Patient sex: F
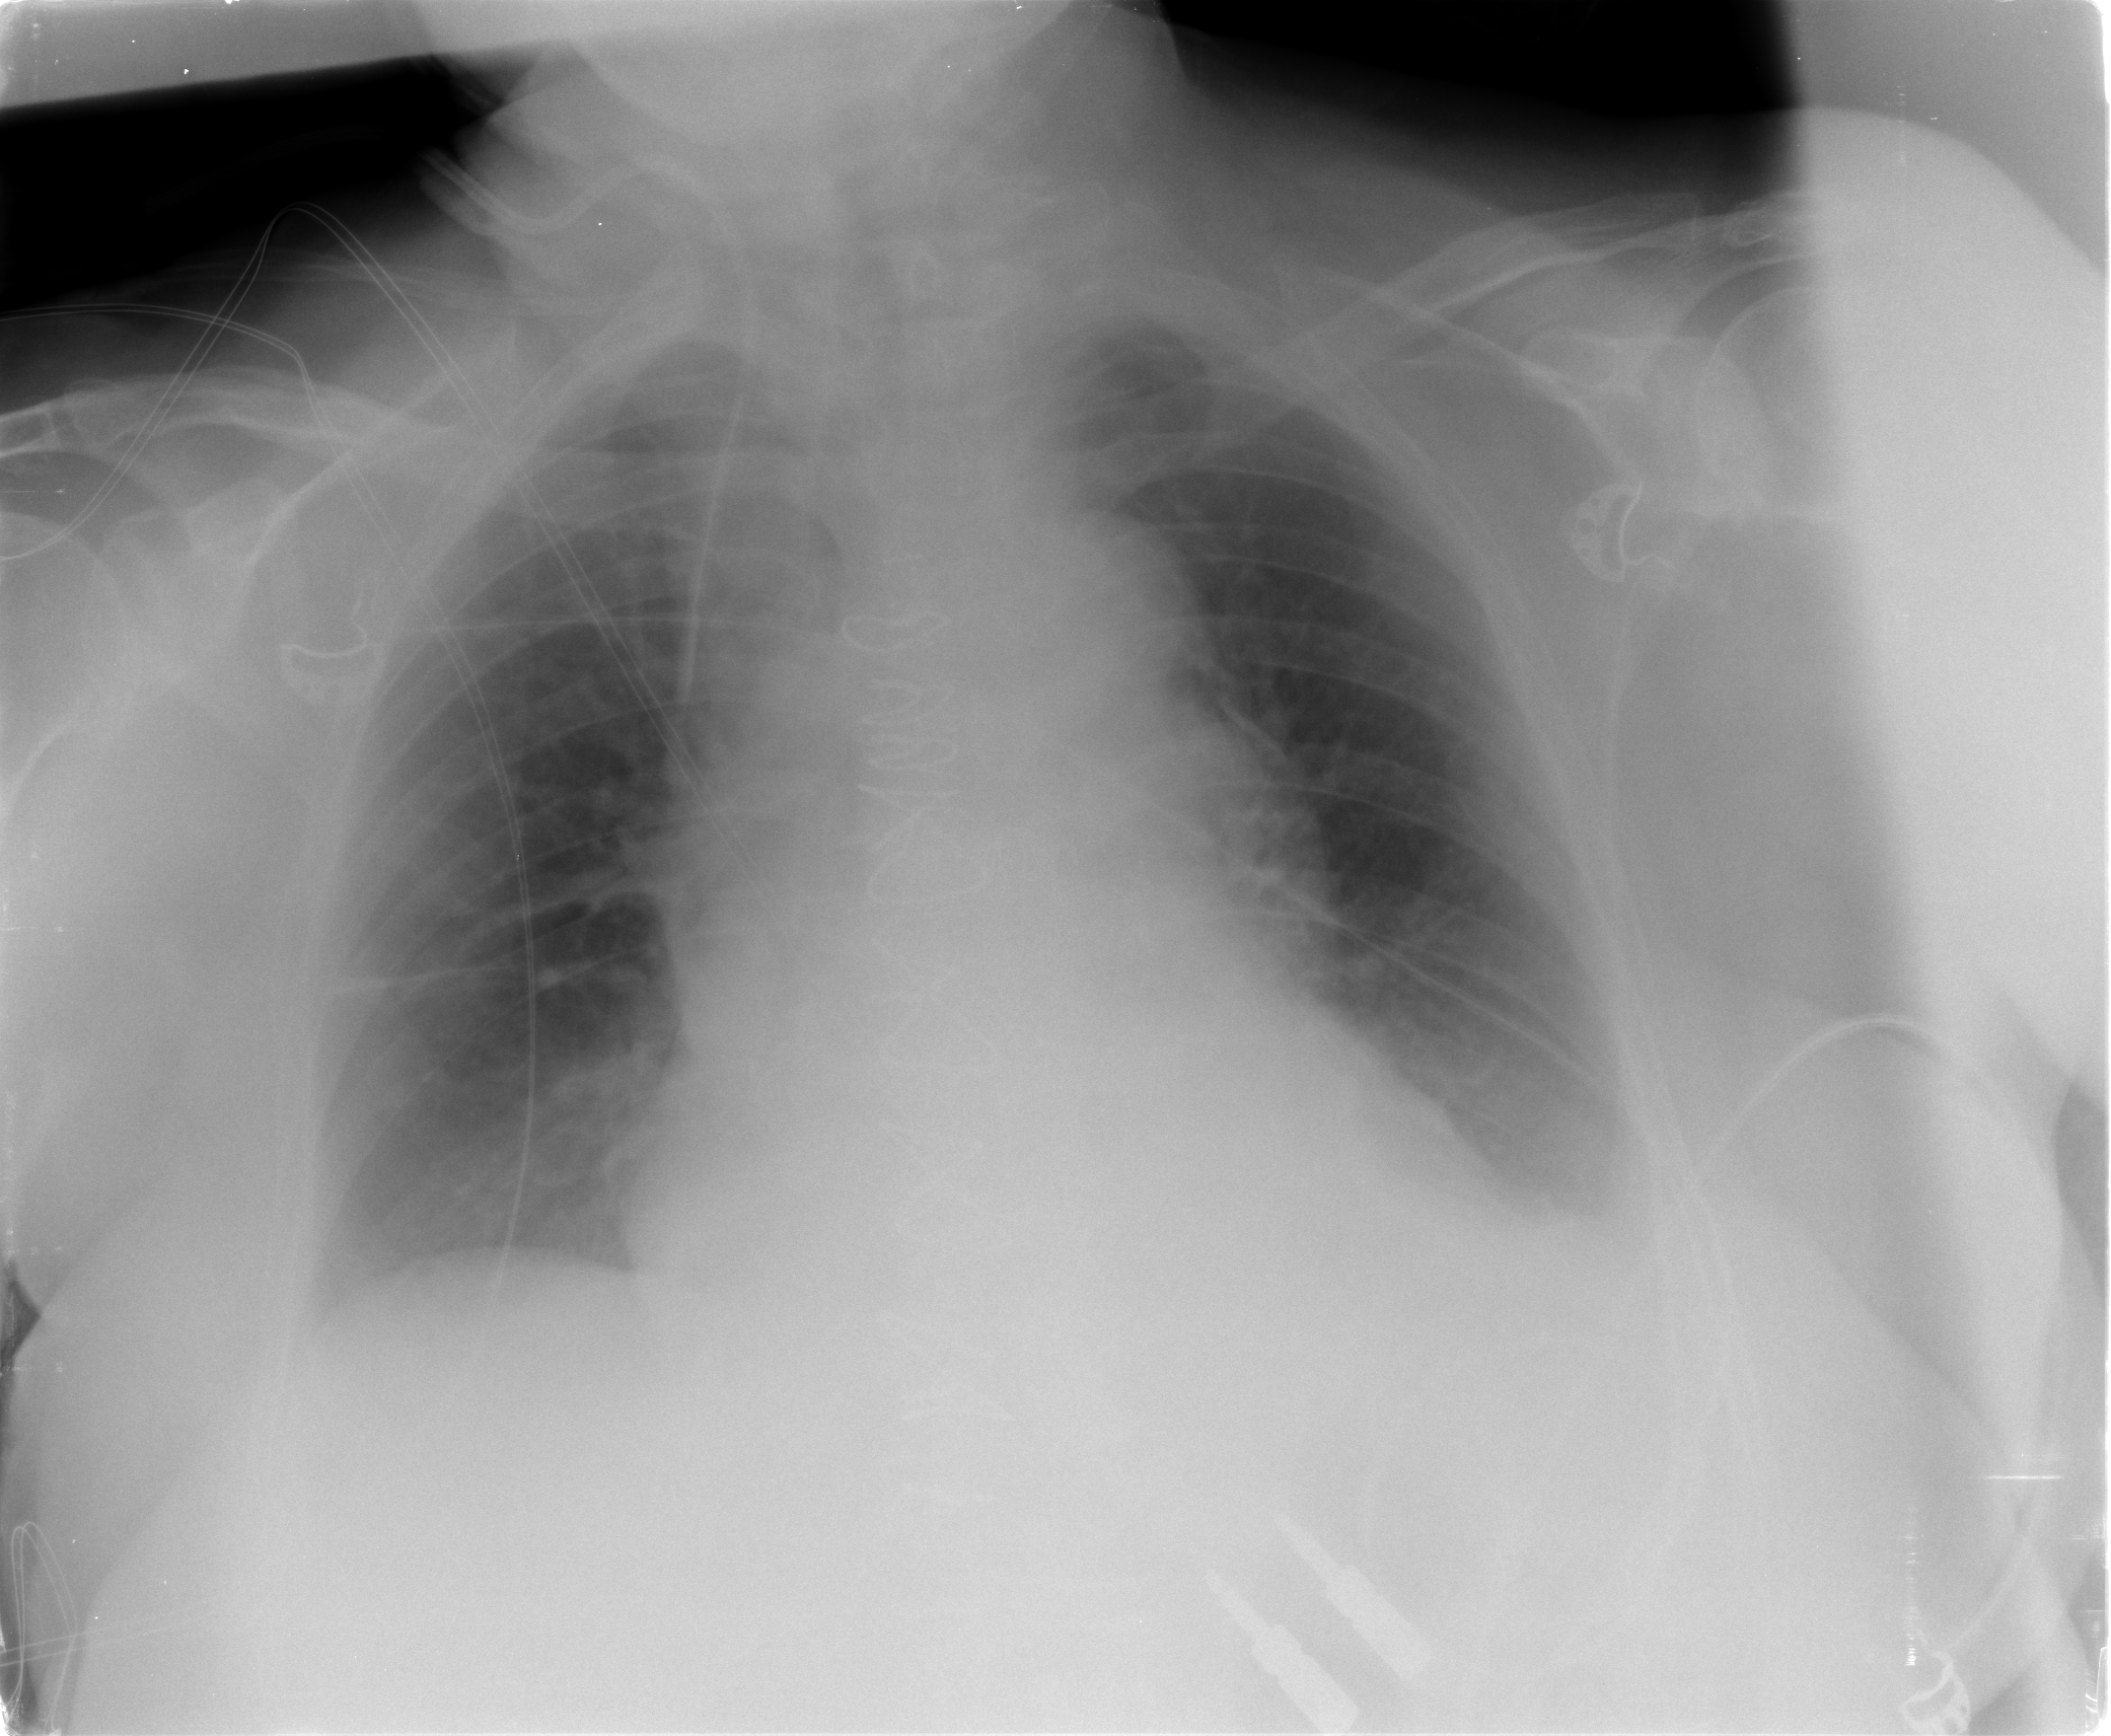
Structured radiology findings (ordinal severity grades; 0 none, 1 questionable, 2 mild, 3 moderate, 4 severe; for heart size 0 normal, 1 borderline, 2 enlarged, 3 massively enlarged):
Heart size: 2
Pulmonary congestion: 0
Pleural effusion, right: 0
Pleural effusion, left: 2
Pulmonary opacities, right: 0
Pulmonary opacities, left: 0
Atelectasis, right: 0
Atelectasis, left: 2